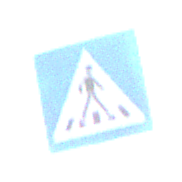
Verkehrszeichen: FussgaengerueberwegLinks
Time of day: SunriseSunset
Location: Outdoor (Nature)
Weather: PartlyCloudy
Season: NotSpecified
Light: Natural